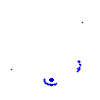
Particle: kaon